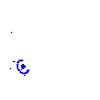
Particle: electron